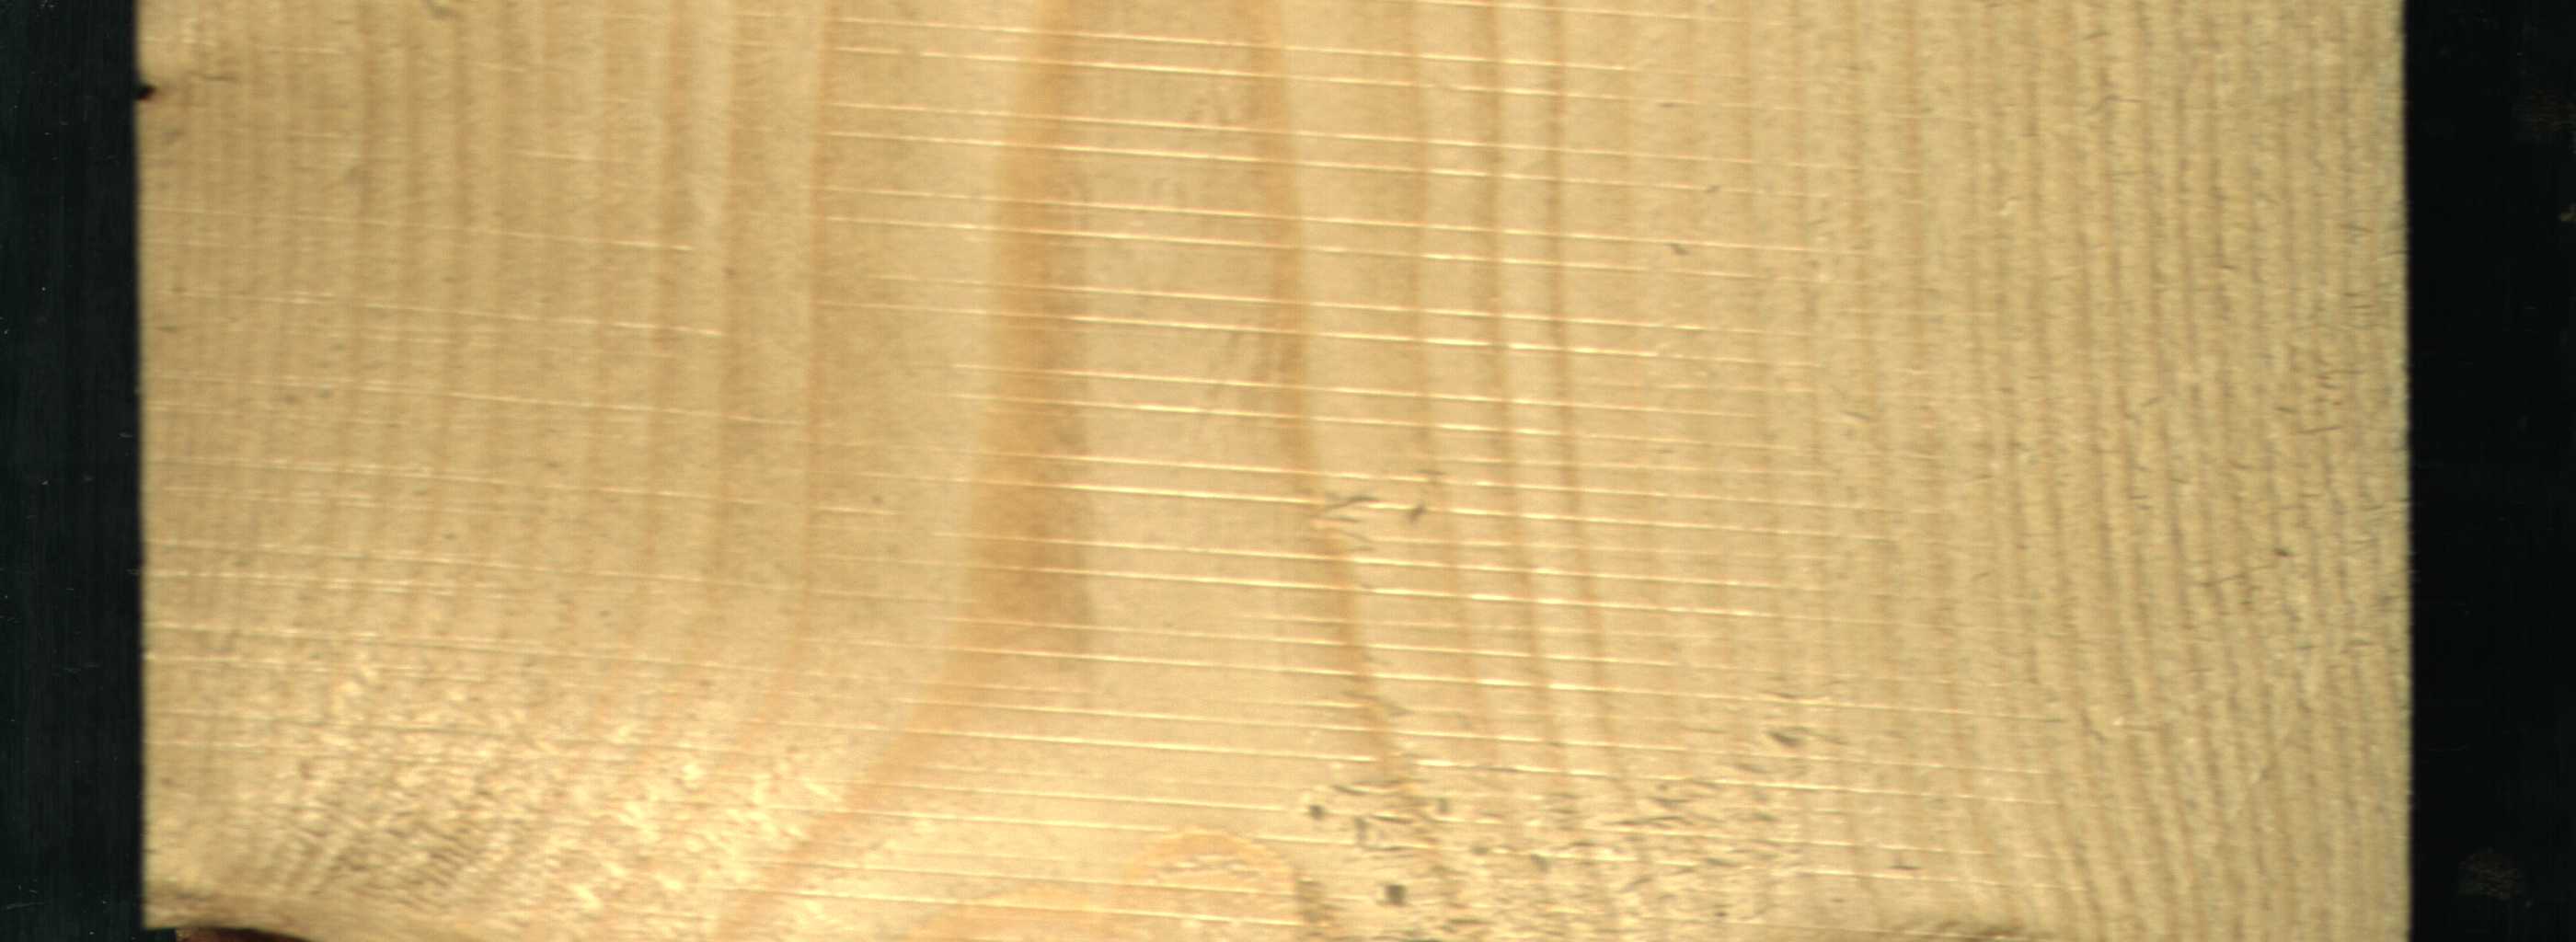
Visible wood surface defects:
Knot_missing